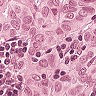
Metastatic tissue present: yes